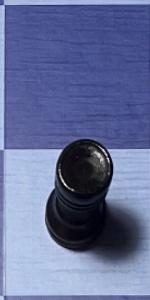
Label: Rook_Black